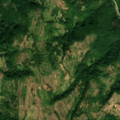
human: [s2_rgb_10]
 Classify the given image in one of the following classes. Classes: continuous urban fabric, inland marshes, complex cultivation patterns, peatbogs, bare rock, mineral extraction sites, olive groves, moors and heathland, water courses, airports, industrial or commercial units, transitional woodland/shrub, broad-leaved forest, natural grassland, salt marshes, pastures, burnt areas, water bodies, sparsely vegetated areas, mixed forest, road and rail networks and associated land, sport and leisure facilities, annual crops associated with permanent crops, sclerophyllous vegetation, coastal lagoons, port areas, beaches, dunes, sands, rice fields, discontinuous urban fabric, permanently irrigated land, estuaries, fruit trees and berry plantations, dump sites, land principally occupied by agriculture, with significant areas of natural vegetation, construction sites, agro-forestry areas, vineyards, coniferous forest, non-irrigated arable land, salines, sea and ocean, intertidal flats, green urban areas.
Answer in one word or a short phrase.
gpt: broad-leaved forest, transitional woodland/shrub